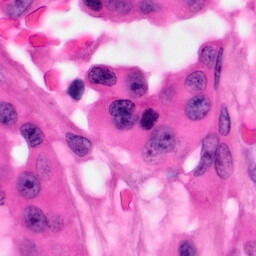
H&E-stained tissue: Pancreatic